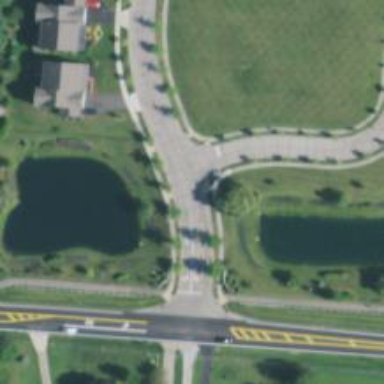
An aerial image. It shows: Residential road.